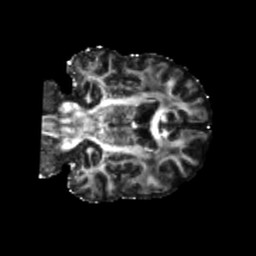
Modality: FA
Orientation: coronal
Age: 78
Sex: male
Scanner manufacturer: siemens
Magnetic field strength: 3 T
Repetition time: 5.25 s
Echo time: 0.08 s